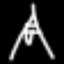
Label: The Eiffel Tower